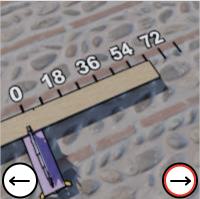
Task: length
Answer: 63
First scale value: 18.0